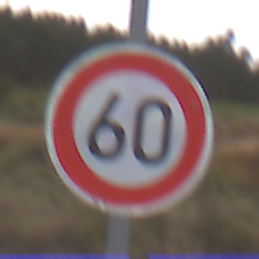
Verkehrszeichen: Geschwindigkeit60
Umgebung: Outdoor, Nature
Tageszeit: Midday
Wetter: Overcast
Licht: Natural
Jahreszeit: NotSpecified
Kontrast: LowContrast